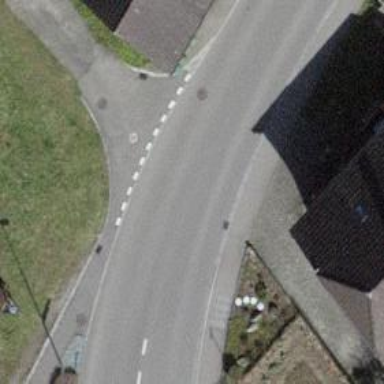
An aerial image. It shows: Tertiary road with asphalt surface.